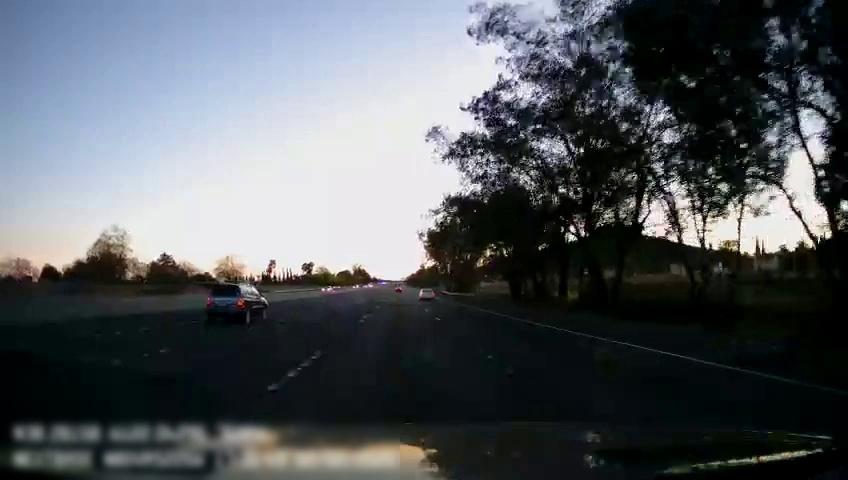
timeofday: Day
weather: Sunny
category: Drivable Space
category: Vehicles | Car
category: Vehicles | SUV
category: Lanes | Current Lane
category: Lanes | Current Lane
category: Lanes | Alternate Lane
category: Lanes | Alternate Lane
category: Lanes | Alternate Lane